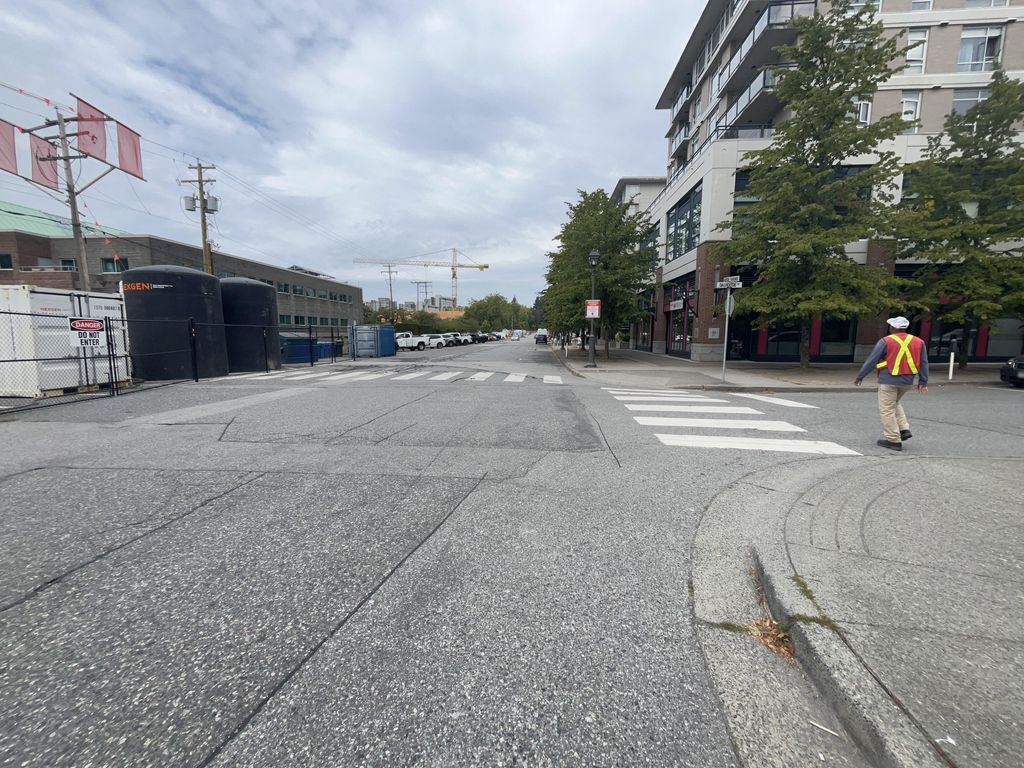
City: vancouver